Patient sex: M
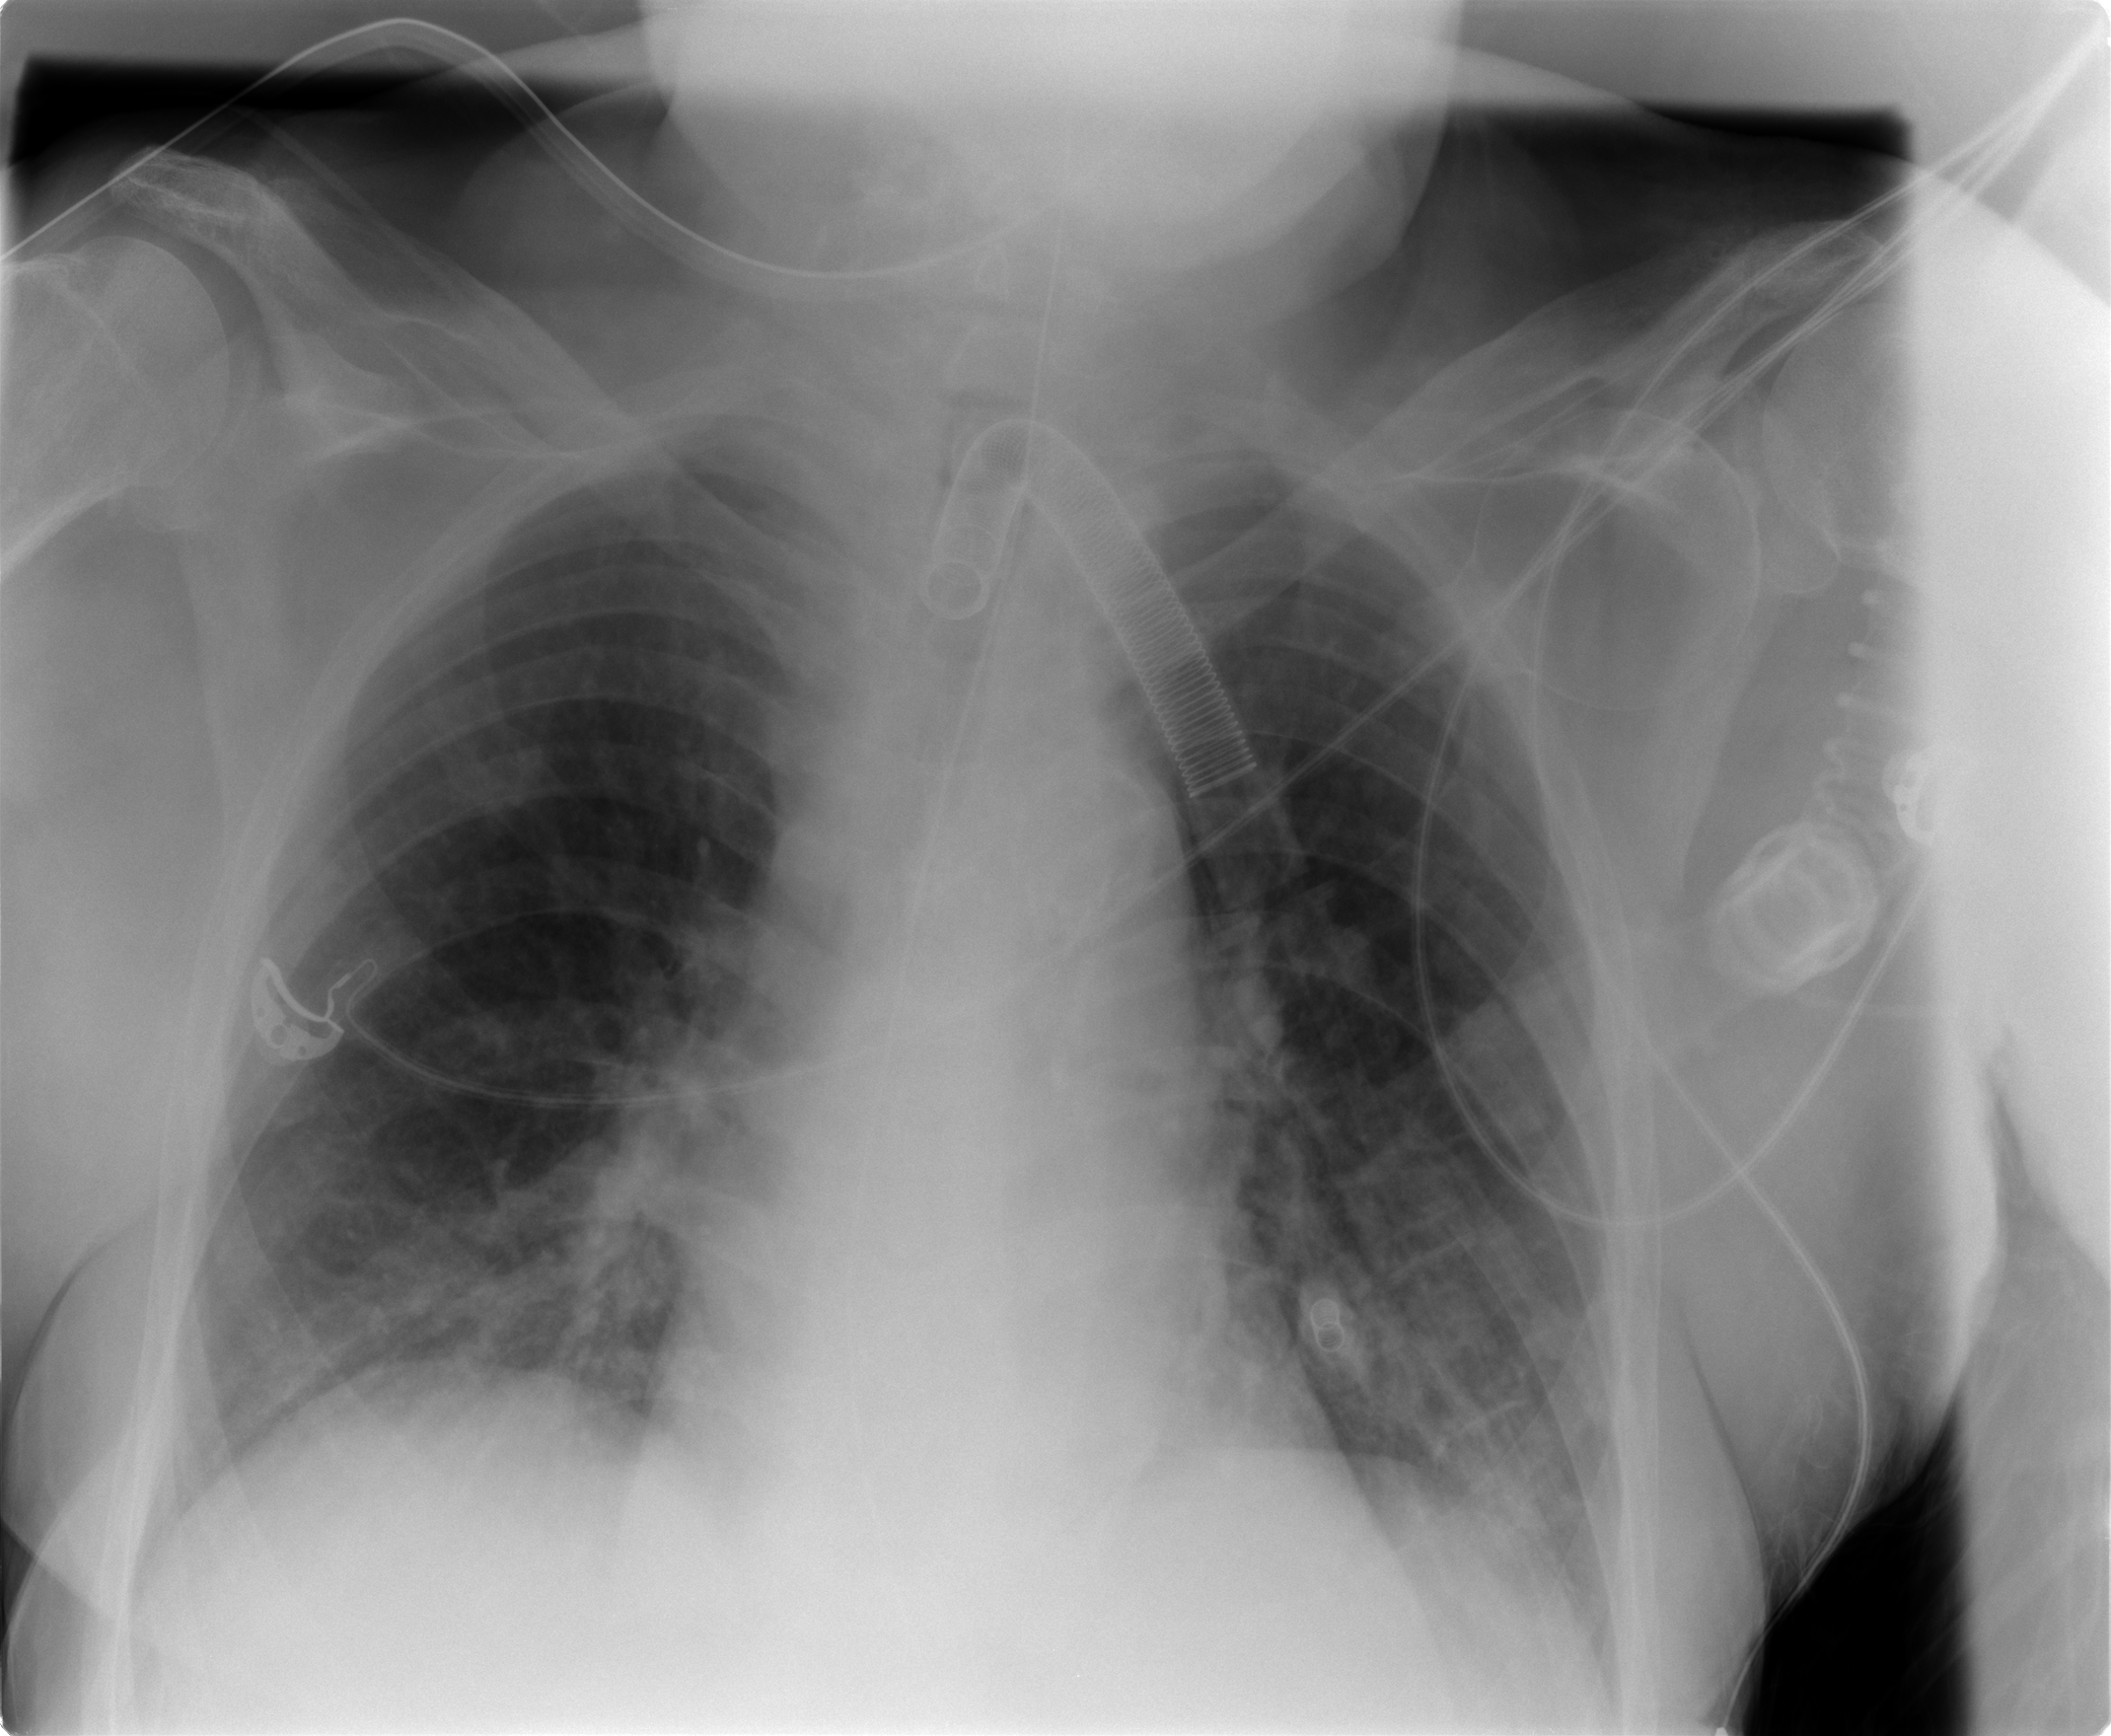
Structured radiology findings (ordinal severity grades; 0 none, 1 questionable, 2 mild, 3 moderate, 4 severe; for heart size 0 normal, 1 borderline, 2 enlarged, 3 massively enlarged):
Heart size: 0
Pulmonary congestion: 1
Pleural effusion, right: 0
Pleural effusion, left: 2
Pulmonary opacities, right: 1
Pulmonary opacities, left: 0
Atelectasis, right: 2
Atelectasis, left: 2